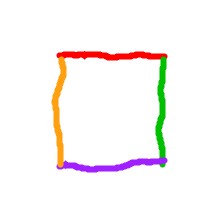
Shape: square